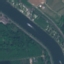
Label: River